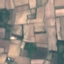
Land use / land cover class: PermanentCrop